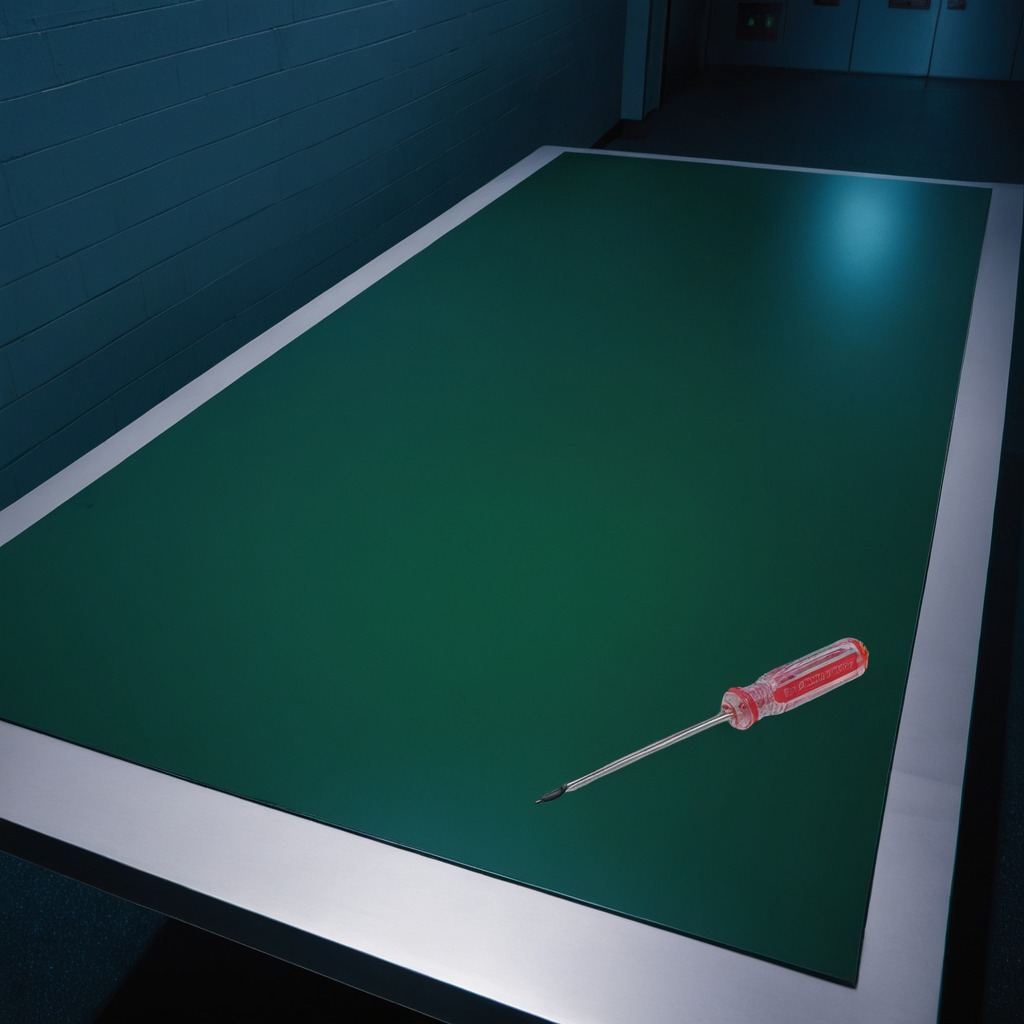
A screwdriver lies on the clean empty table in a railway signal maintenance room lit by harsh overhead fluorescents photorealistic surface textures crisp shadows high dynamic range.